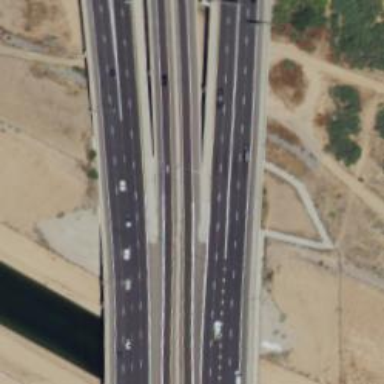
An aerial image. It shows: Asphalt motorway link.